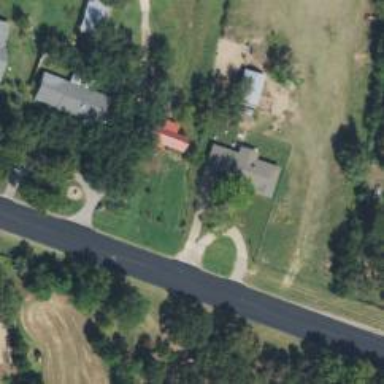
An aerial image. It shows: Residential road.